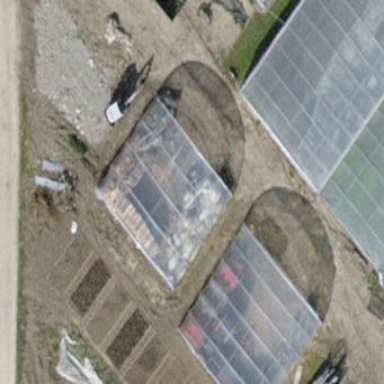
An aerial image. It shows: Greenhouse.